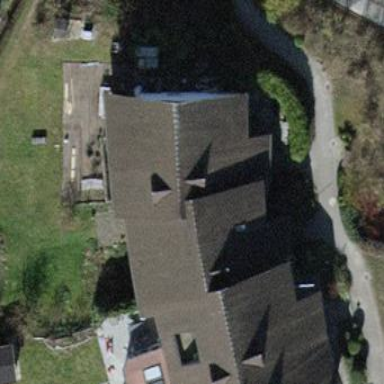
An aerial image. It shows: Terrace building.